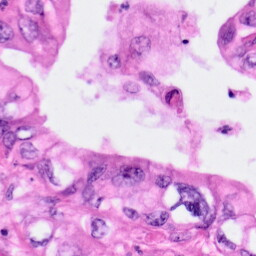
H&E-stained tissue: Pancreatic